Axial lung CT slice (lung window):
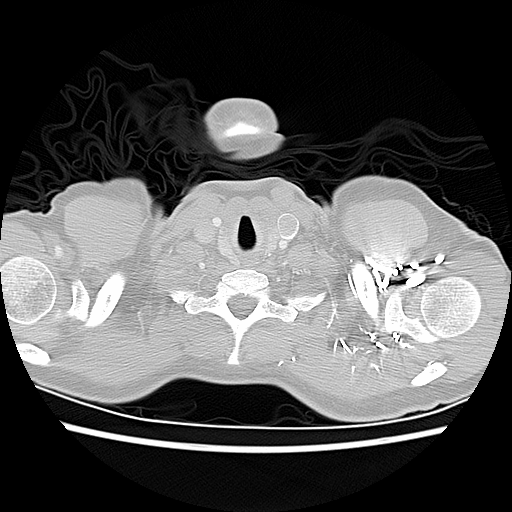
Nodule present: no